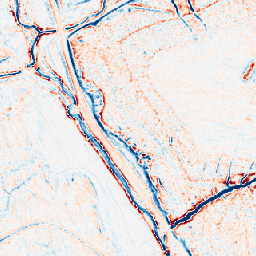
Category: edge_preserving
Decomposition family: bilateral
Decomposition parameters: d: 9
sigma_color: 75
sigma_space: 50
Upsampling method: nearest
Upsampling parameters: scale: 8
Upsampling scale: 8